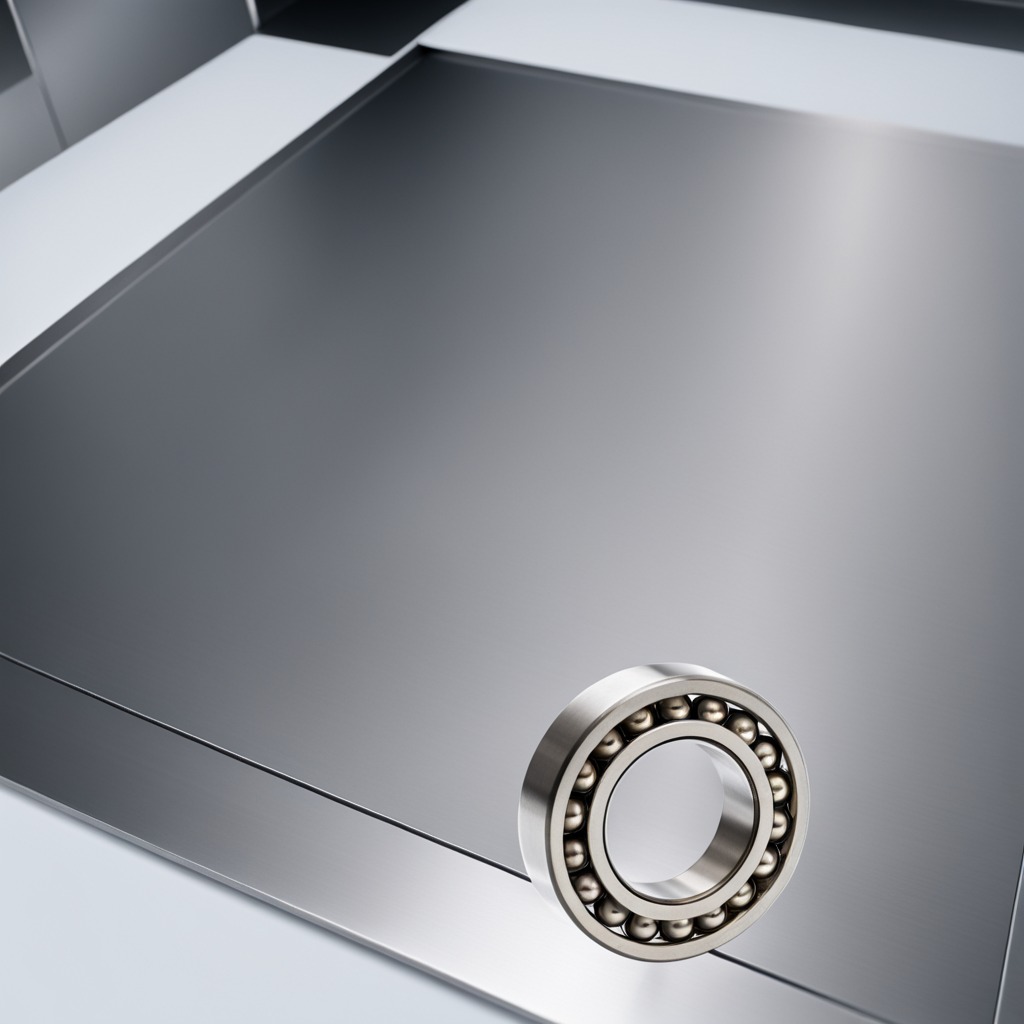
A metal ball bearing is lying on the stainless steel table.